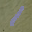
Label: 1